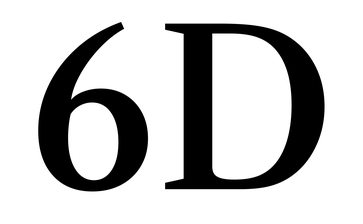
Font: LibreCaslonText_Medium